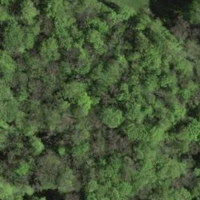
EUNIS habitat code: 41
Species observed at this site:
Leucojum vernum
Mercurialis perennis